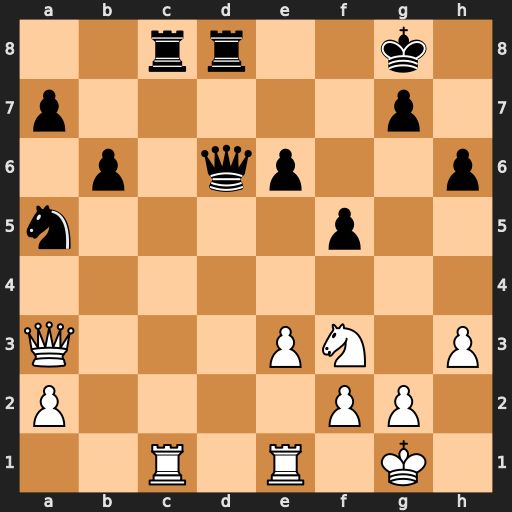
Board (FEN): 2rr2k1/p5p1/1p1qp2p/n4p2/8/Q3PN1P/P4PP1/2R1R1K1
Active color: w
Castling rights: -
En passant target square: -
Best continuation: Qxd6 Rxd6 Rxc8+